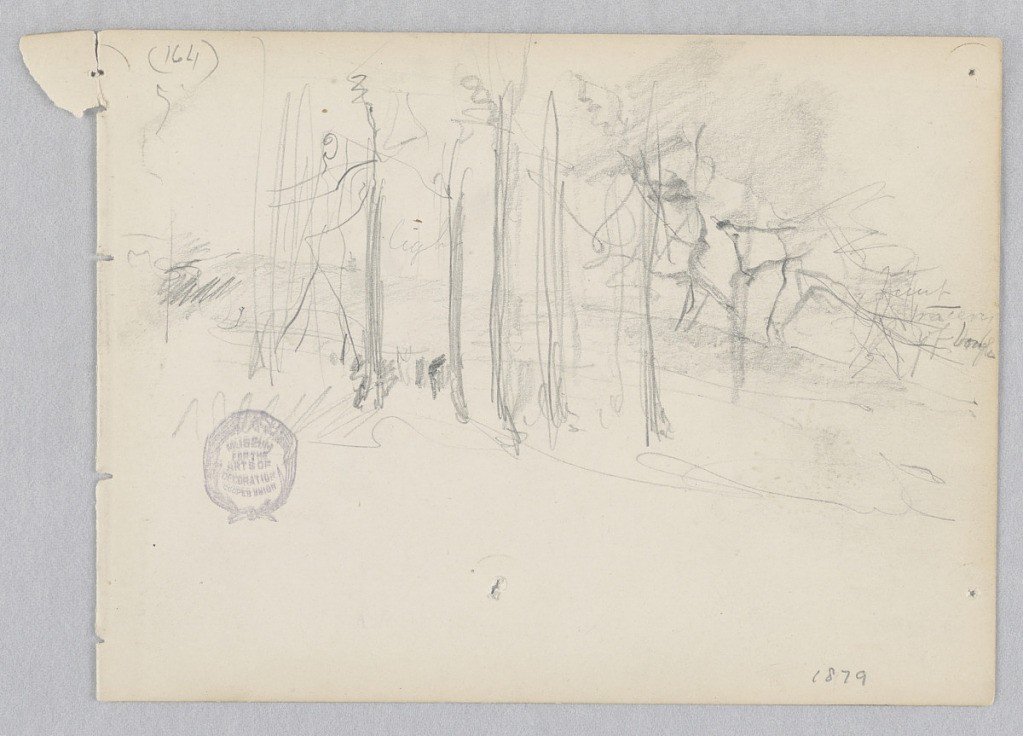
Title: Landscape
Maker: Robert Frederick Blum, American, 1857–1903
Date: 1879
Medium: Graphite on wove paper
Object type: Drawing
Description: Sketch of landscape with trees.